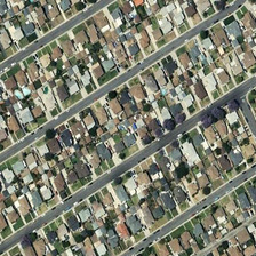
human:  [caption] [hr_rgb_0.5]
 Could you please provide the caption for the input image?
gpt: In a densely populated residential area, there are many buildings and some green trees on both sides of the four roads.

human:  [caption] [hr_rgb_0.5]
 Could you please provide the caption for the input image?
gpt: Many buildings and some green trees are on two sides of four streets in a dense residential area.

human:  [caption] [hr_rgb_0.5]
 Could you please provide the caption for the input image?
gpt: Many buildings and some green trees are on either side of the four roads in a crowded residential area.

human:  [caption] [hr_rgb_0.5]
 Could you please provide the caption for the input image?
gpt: There are many buildings and some green trees on both sides of the four roads in dense residential areas.

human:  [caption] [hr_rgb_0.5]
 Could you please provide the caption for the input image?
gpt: In the residential area, there are many green buildings and trees on both sides of the fourth road.